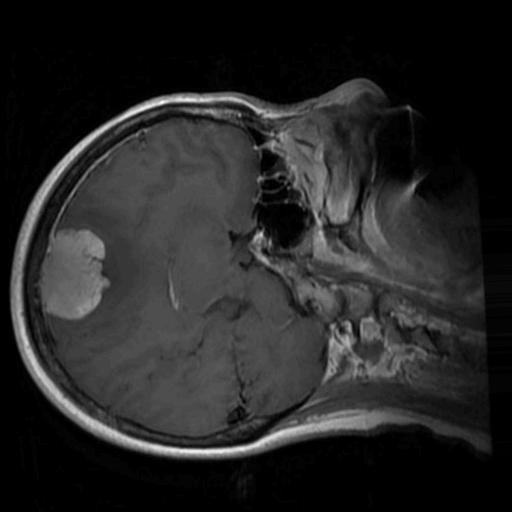
Label: brain_menin